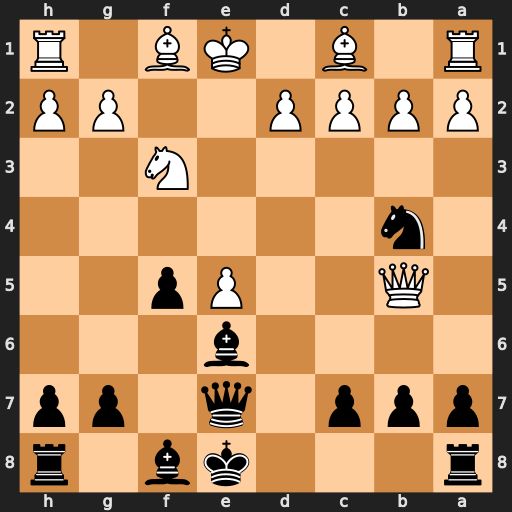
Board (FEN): r3kb1r/ppp1q1pp/4b3/1Q2Pp2/1n6/5N2/PPPP2PP/R1B1KB1R
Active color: b
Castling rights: KQkq
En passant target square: -
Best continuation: c6 Qa4 b5